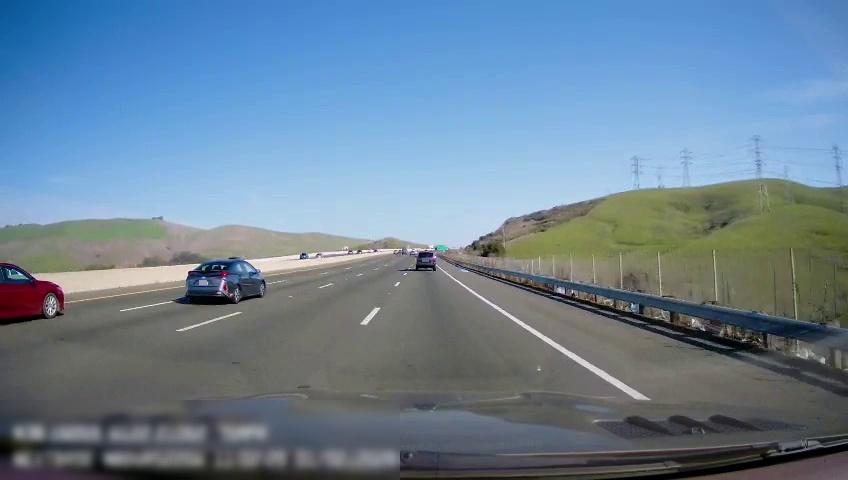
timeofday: Day
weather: Sunny
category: Drivable Space
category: Drivable Space
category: Vehicles | Car
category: Vehicles | Car
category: Vehicles | SUV
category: Lanes | Alternate Lane
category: Lanes | Alternate Lane
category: Lanes | Alternate Lane
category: Lanes | Current Lane
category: Lanes | Alternate Lane